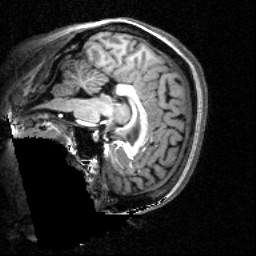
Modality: T1w
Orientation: sagittal
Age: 35
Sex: female